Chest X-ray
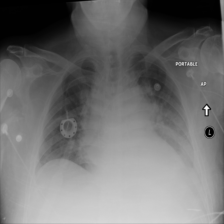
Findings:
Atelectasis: positive
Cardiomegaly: negative
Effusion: positive
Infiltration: positive
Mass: negative
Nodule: negative
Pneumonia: negative
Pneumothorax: negative
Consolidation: negative
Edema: negative
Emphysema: negative
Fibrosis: negative
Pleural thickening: negative
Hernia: negative